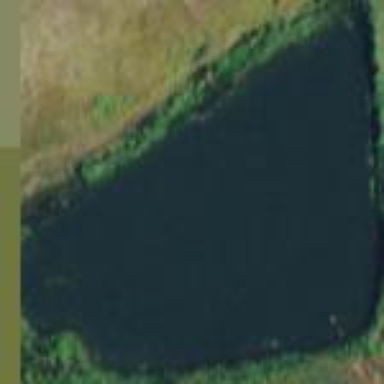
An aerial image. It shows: Peaceful pond surrounded by nature.